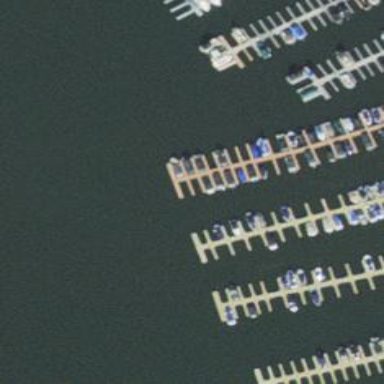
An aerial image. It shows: Man-made pier.